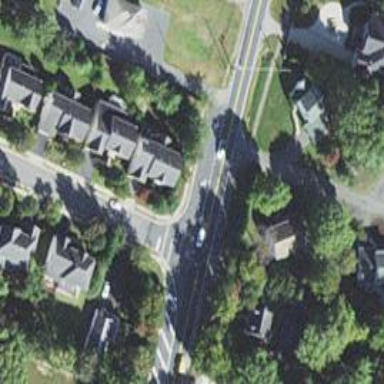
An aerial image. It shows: Stop road.